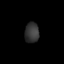
Tissue: lung
Cell type: Endothelial cells
Senescence score: 0.6719
Nuclear area (px): 285
Mean DAPI intensity: 52.347